Field crop: maize
Growth stage: 2
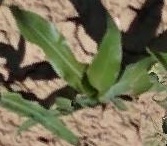
Species: maize